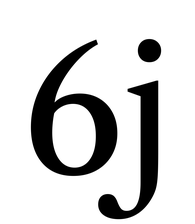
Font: LibreCaslonText_Regular